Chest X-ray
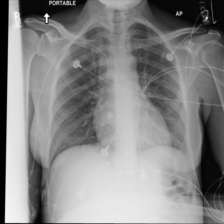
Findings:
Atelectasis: negative
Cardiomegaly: negative
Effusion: negative
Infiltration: positive
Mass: negative
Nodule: negative
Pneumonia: negative
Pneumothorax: negative
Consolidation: negative
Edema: negative
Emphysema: negative
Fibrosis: negative
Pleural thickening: negative
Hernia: negative